Question: I have a html5 form with jquerymobile. On some of the textinputs I want to add a Help-button. I therefore included a -element with data-role button to the -tag. It is nearly what I want, but the position of the button and the text is not so nice. Here is my code:
'''
<div data-role="fieldcontain">
<label for="t0098">Others <a href="#info_split" data-role="button" data-rel="popup" data-inline="true" data-icon="info" data-iconpos="notext">i</a></label>
<input type="text" name="t0098" id="t0098" data-clear-btn="true" />
</div>
'''
The result looks like this:
I assumed to add some CSS-rules like 'vertical-align: middle !IMPORTANT' to it the label, but it doesn't seemed tochange it.
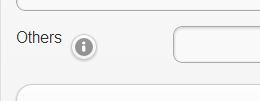
Answer: (As recommended by alkis, I post this as an answer.)
To align the text and image correctly, you have to apply 'vertical-align: middle;' to the 'a' inside the 'label'.
And, as mentioned by Kai, applying 'vertical-align: middle;' to the 'label' as well, gives the final touch.